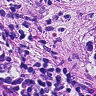
Metastatic tissue present: yes